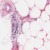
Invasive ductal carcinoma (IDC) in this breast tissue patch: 0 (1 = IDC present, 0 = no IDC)